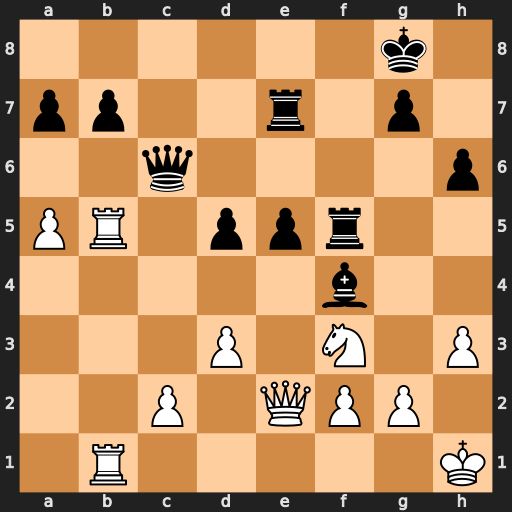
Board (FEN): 6k1/pp2r1p1/2q4p/PR1ppr2/5b2/3P1N1P/2P1QPP1/1R5K
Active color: w
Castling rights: -
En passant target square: -
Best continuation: Nd4 exd4 Qxe7